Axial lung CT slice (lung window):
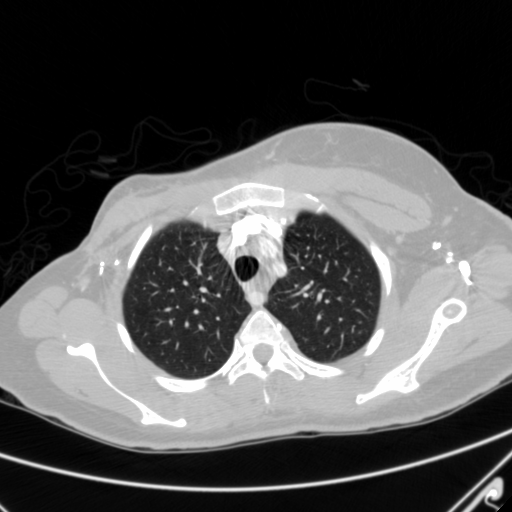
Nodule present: no